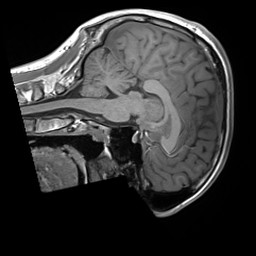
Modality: T1w
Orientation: sagittal
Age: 22
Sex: male
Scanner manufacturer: siemens
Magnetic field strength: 3 T
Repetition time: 1.8 s
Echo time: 0.00232 s